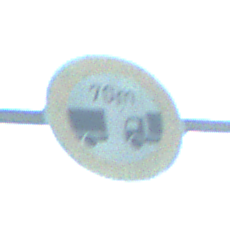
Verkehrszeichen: VerbotUnterschreitenMindestabstand
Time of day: MorningAfternoon
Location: Outdoor (Nature)
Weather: Clear
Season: NotSpecified
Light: Natural